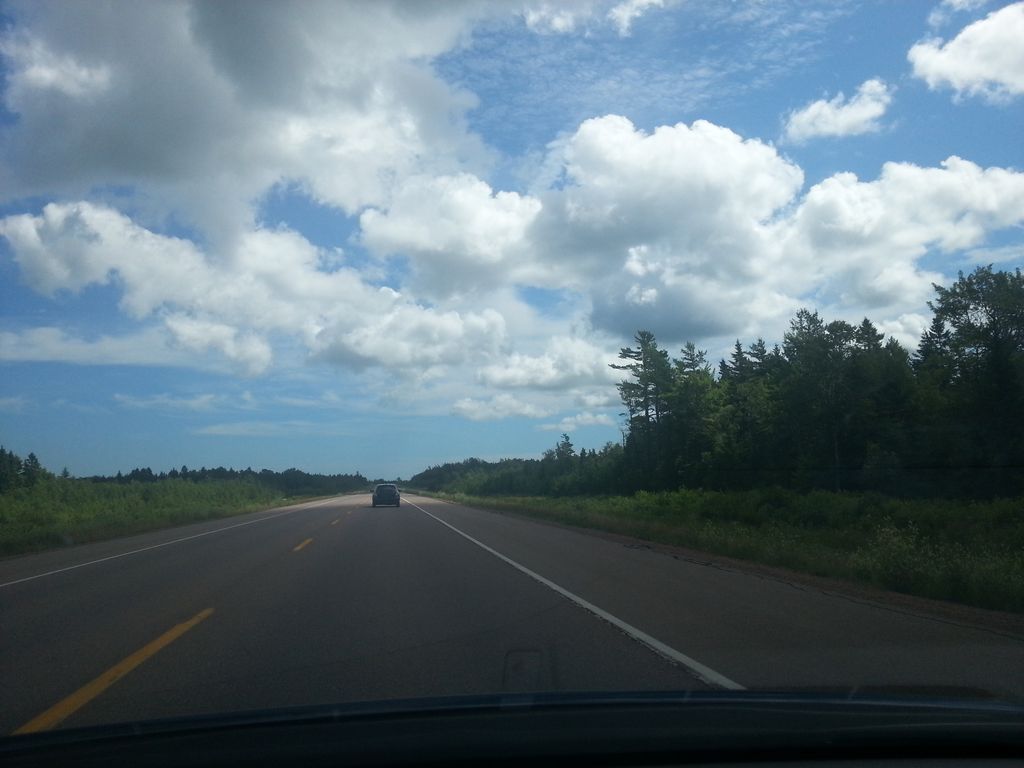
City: charlottetown